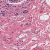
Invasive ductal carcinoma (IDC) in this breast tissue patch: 1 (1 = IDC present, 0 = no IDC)